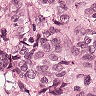
Metastatic tissue present: yes